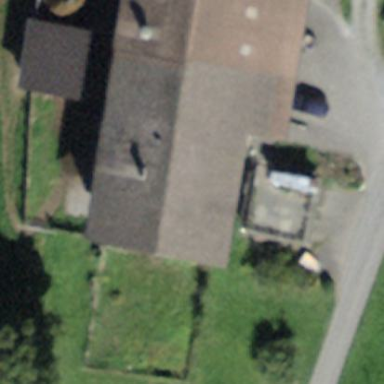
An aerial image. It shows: Farm building.